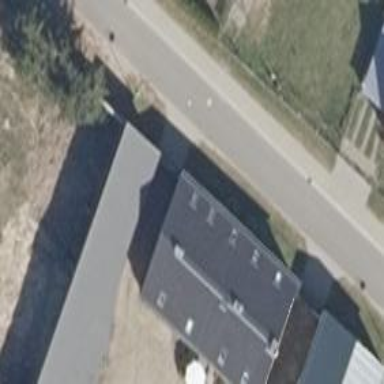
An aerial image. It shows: Residential building with gabled roof made of roof tiles.